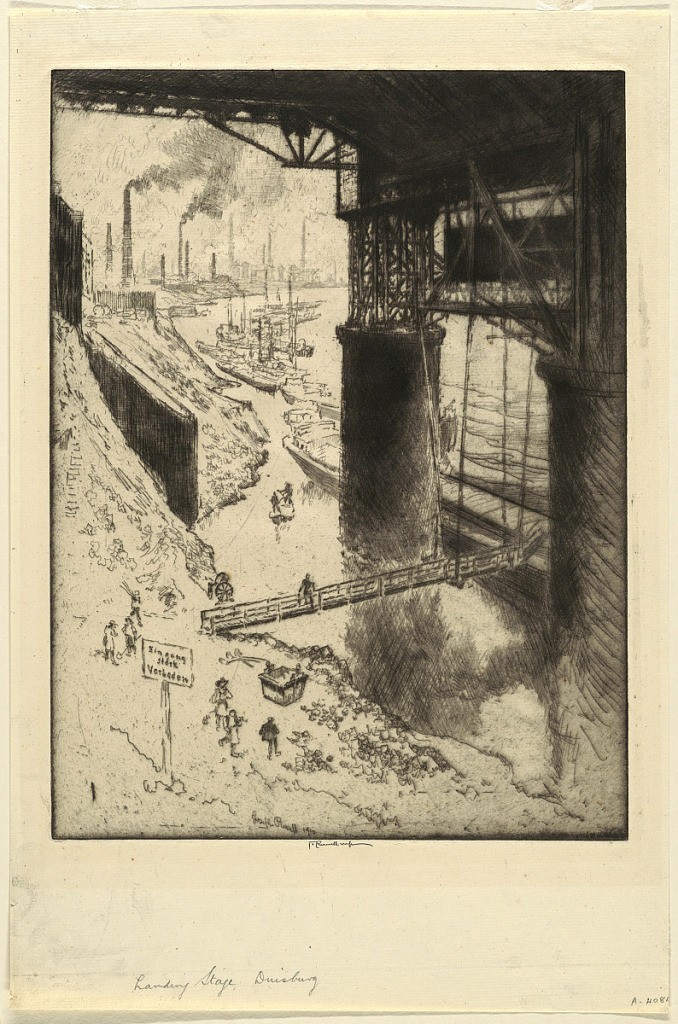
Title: Landing Place, Duisburg
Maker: Joseph Pennell, American, active England, 1857–1926
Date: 1910
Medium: Etching in black ink on laid paper
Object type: Print
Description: View under the approach to a huge iron bridge, resting on two circular piers. A long gang plank runs from the bank to a barge. Smoke stacks in the distance.